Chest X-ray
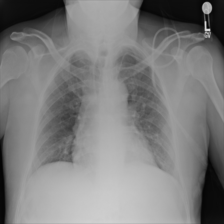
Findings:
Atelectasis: negative
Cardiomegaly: negative
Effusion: negative
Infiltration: negative
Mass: negative
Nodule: negative
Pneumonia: negative
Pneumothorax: negative
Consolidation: negative
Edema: negative
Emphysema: negative
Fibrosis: negative
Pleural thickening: negative
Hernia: negative